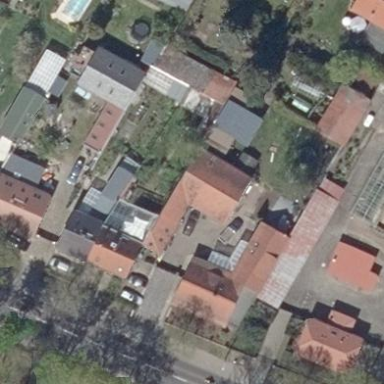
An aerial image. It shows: Building housing car repair shop.